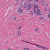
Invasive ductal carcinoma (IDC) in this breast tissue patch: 1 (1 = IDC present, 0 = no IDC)